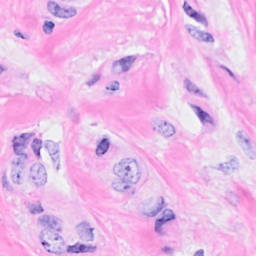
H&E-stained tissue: Breast